Aerial crown-view tile of a tropical tree (Barro Colorado Island, Panama), acquired 20250512:
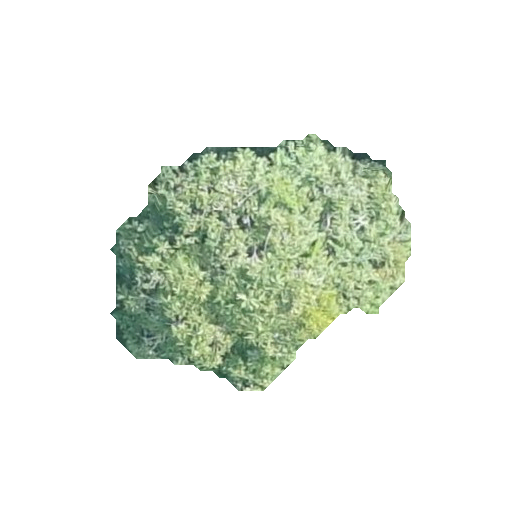
Species: Genipa americana
GBIF accepted scientific name: Genipa americana
Crown area: 78.768 m²